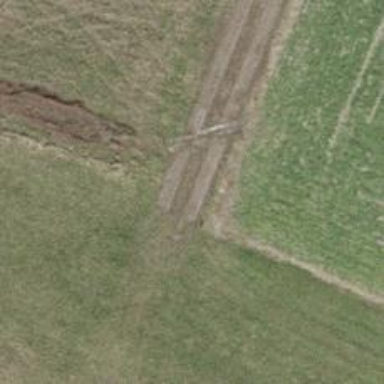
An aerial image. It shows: Track with very rough surface.